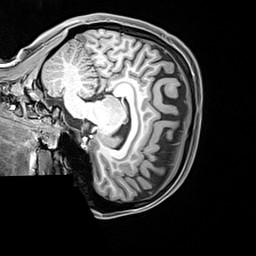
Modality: T1w
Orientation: sagittal
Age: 23
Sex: female
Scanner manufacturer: siemens
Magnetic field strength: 3 T
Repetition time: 2.4 s
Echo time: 0.00217 s